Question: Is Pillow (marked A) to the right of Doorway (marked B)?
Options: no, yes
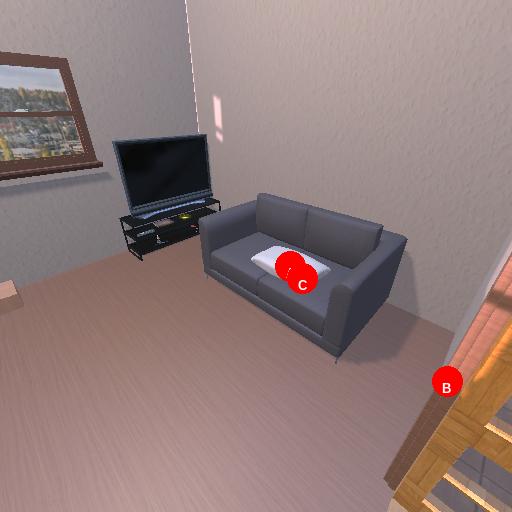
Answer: no